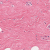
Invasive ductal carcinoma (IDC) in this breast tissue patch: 0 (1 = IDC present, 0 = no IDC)